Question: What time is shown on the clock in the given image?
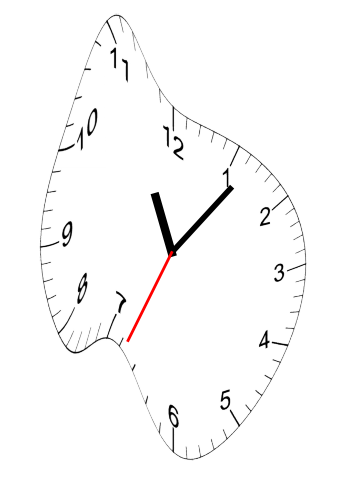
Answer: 11:06:34